Question: I am working on iOS app, I need to implement the following functionality,

User should drag the menu from bottom by swipe up and also it can close the menu by swipe down,
Is there any api or any class in iOS to do such functionality,
I searched it but i did not get any of such api to do it easily.
Please suggest me the solution,
Thanks in advance.
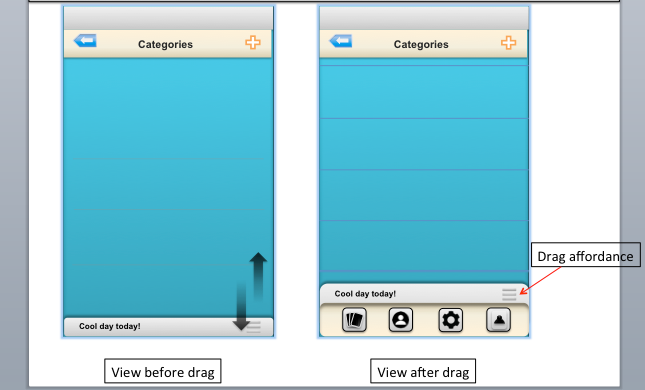
Answer: check this out <URL>
UIView subclass that implements pullable behaviour similar to the Notification Center in iOS 5.
how it looks -